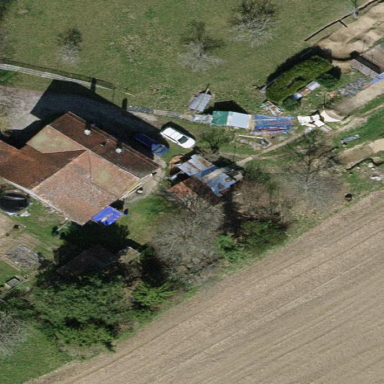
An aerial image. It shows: Farm building.